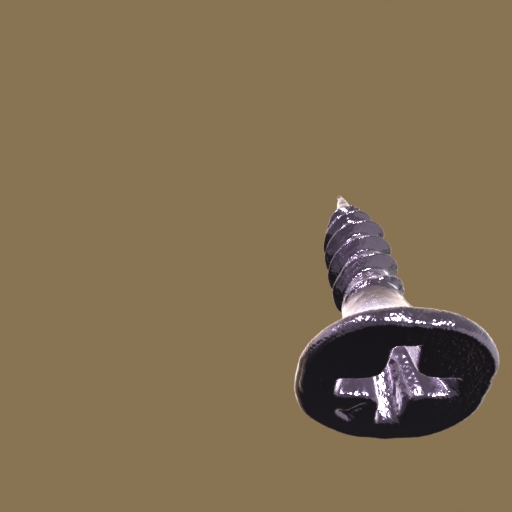
Label: screw